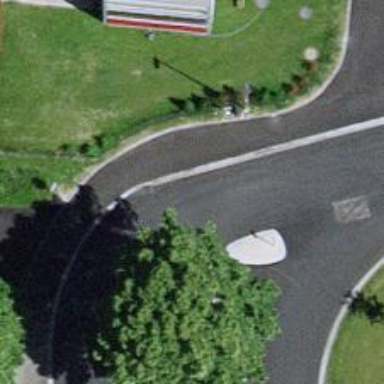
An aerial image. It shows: Bus stop with platform for public transport.